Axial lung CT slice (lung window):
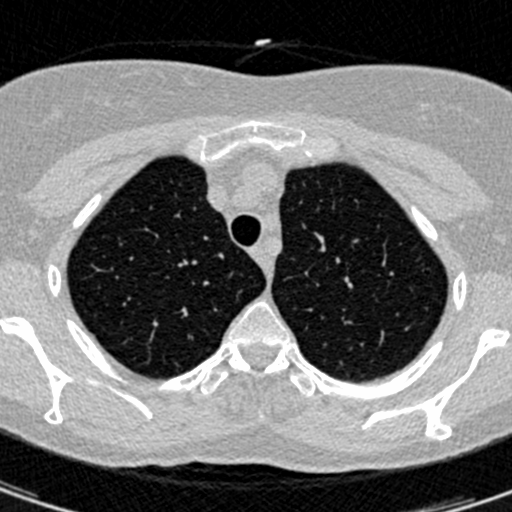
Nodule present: no